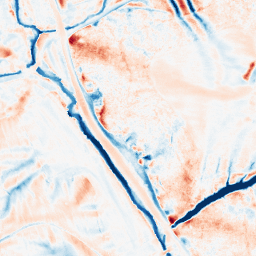
Category: edge_preserving
Decomposition family: median
Decomposition parameters: size: 21
Upsampling method: bspline
Upsampling parameters: scale: 4
Upsampling scale: 4